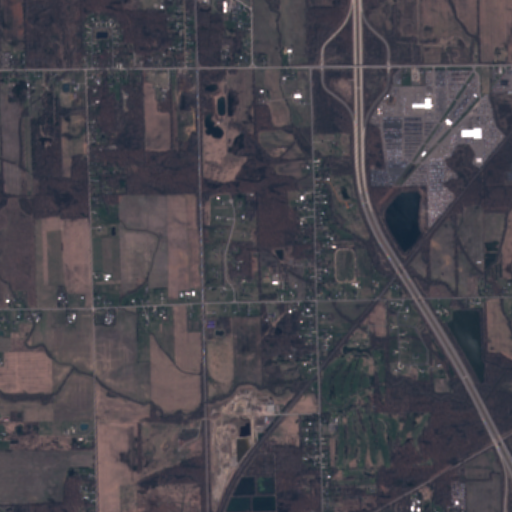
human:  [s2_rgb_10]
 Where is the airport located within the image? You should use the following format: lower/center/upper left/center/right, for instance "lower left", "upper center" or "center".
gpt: There is no airport in the image.